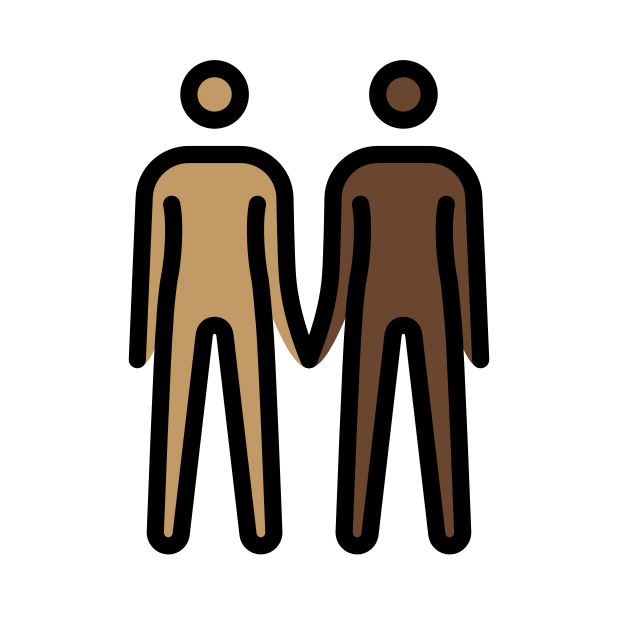
people holding hands: medium skin tone, dark skin tone